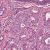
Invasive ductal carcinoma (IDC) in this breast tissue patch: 1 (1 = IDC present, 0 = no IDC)